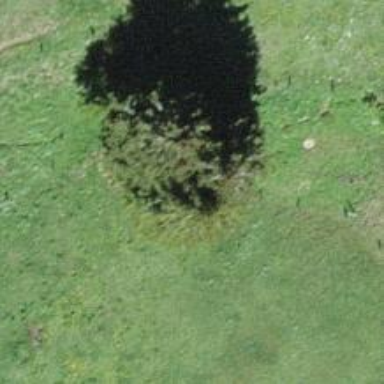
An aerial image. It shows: Needle-leaved tree in nature.